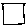
Label: square